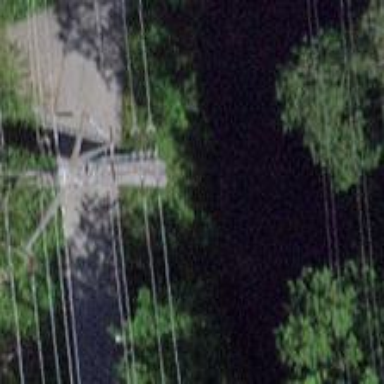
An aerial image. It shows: Concrete power pole.